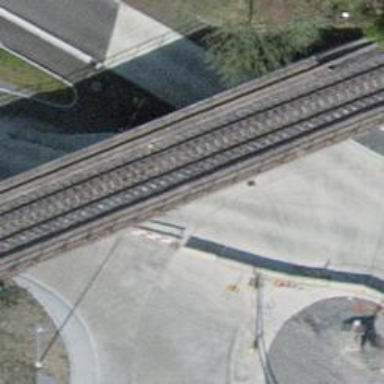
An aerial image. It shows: Railway bridge with electrified tracks and single rail.